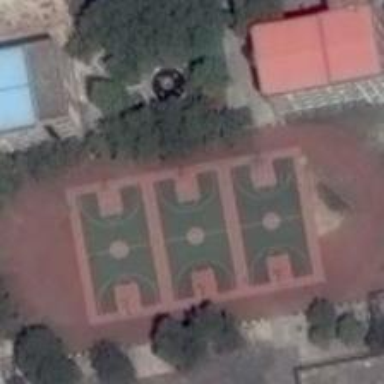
The red building and blue swimming pool beside this playground are eyecatching .